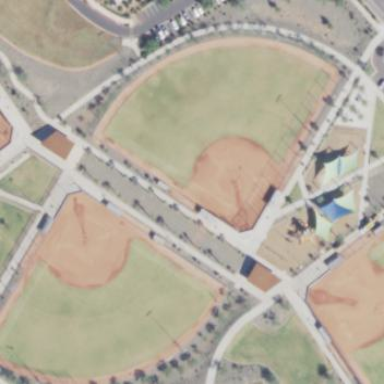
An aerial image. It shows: Baseball pitch for leisure land.